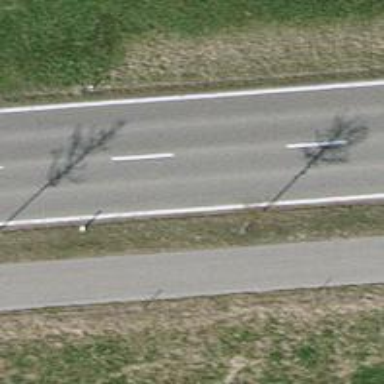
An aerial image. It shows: Urban tree adds touch of nature to the surroundings.